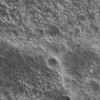
Label: not_dusty